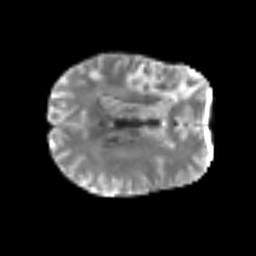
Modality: T2w
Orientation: axial
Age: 71
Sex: male
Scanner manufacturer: siemens
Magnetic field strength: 3 T
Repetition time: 6.1 s
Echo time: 0.101 s